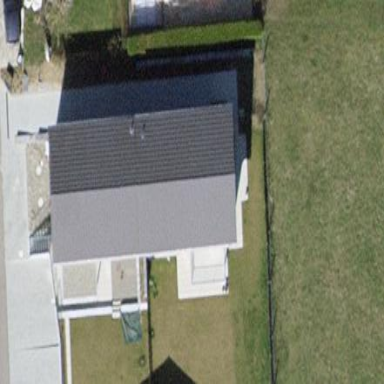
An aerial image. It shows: Semidetached house with gabled roof.